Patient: sex F, age 77
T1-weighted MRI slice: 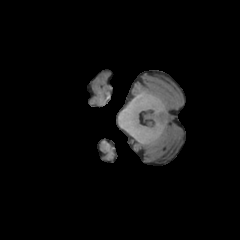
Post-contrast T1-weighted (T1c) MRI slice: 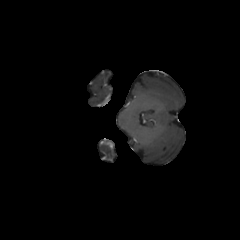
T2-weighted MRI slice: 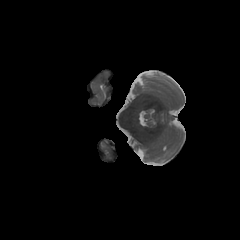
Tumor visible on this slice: no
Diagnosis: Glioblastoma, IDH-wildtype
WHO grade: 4